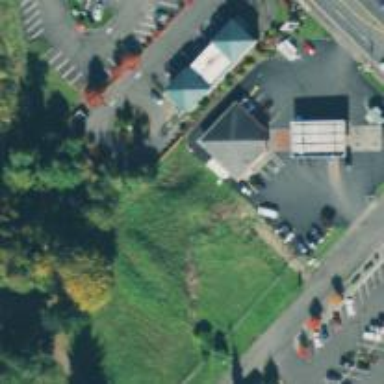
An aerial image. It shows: Convenience shop.